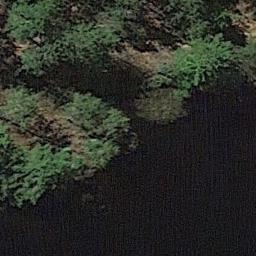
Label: wetland